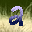
Label: 2